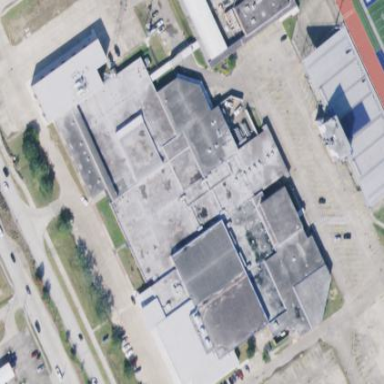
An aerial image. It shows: School building.